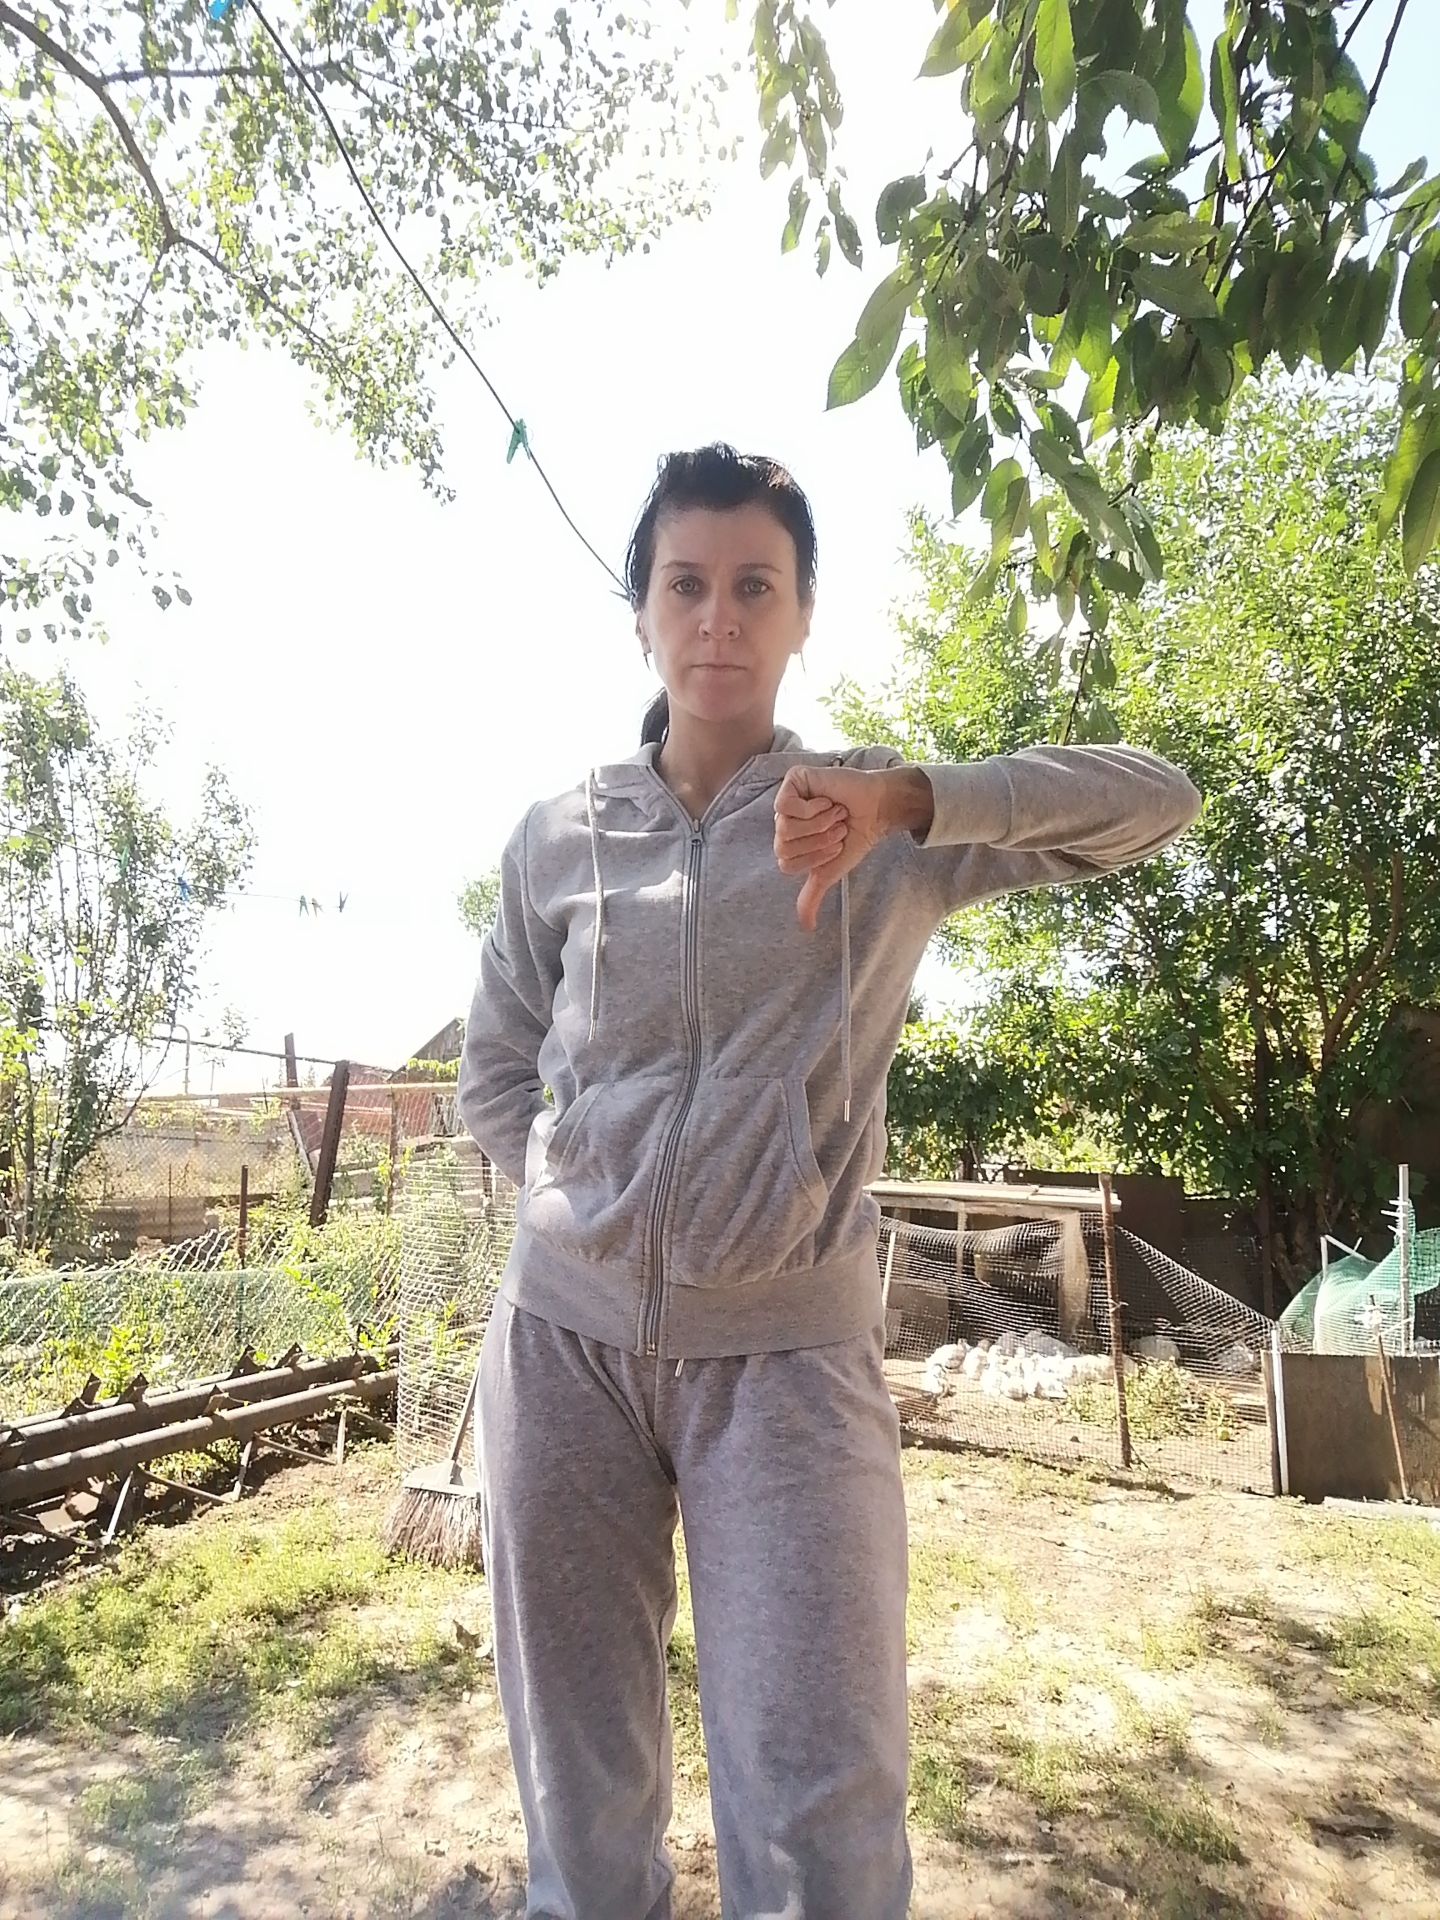
Label: clear